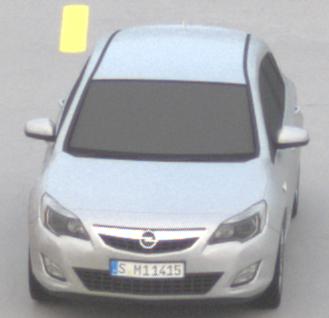
Make: Opel
Model: Astra 1.4 ecoFlex
Detailed model: Astra (J)
Model produced from: 2009/12
Model produced until: 2010/12
Doors: 5
Color: white
Road condition: dry road
Daytime: morning or afternoon
Contrast: low contrast